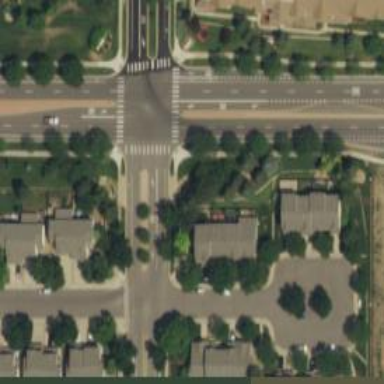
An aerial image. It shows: Road with stop sign.